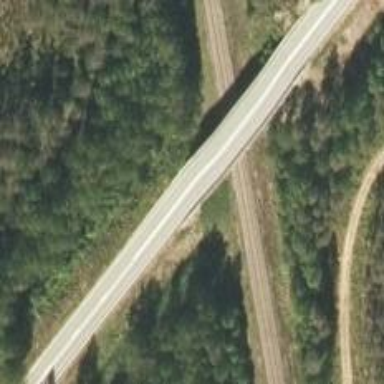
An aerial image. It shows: Secondary road with asphalt surface.